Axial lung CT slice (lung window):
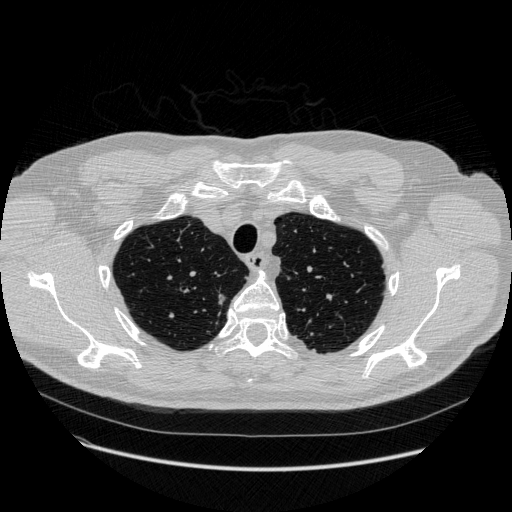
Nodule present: yes
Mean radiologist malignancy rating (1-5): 3.25